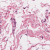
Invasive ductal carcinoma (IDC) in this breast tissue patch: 0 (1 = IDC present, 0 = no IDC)